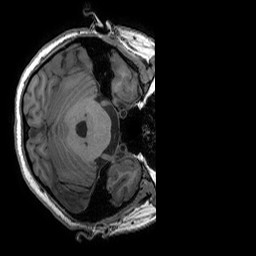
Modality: T1w
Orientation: axial
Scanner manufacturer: ge
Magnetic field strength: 3 T
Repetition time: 0.008156 s
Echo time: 0.00318 s